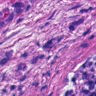
Metastatic tissue present: yes